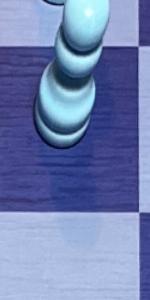
Label: Empty